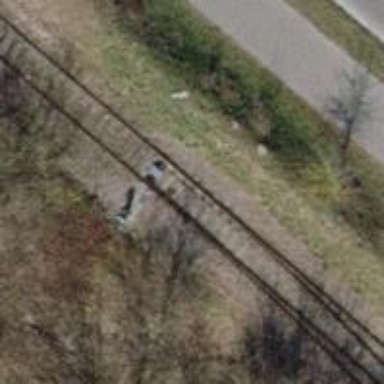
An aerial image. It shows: Railway switch.